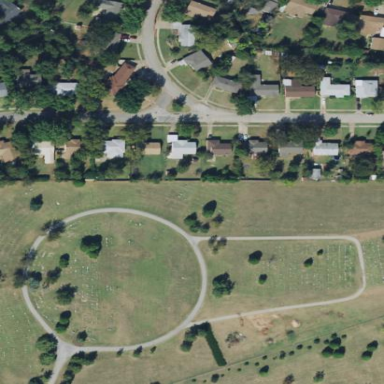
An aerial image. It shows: Cemetery.